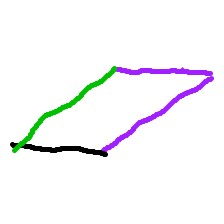
Shape: parallelogram